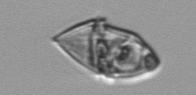
Label: Gyrodinium